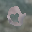
Label: 0